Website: bh-photo
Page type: gifting
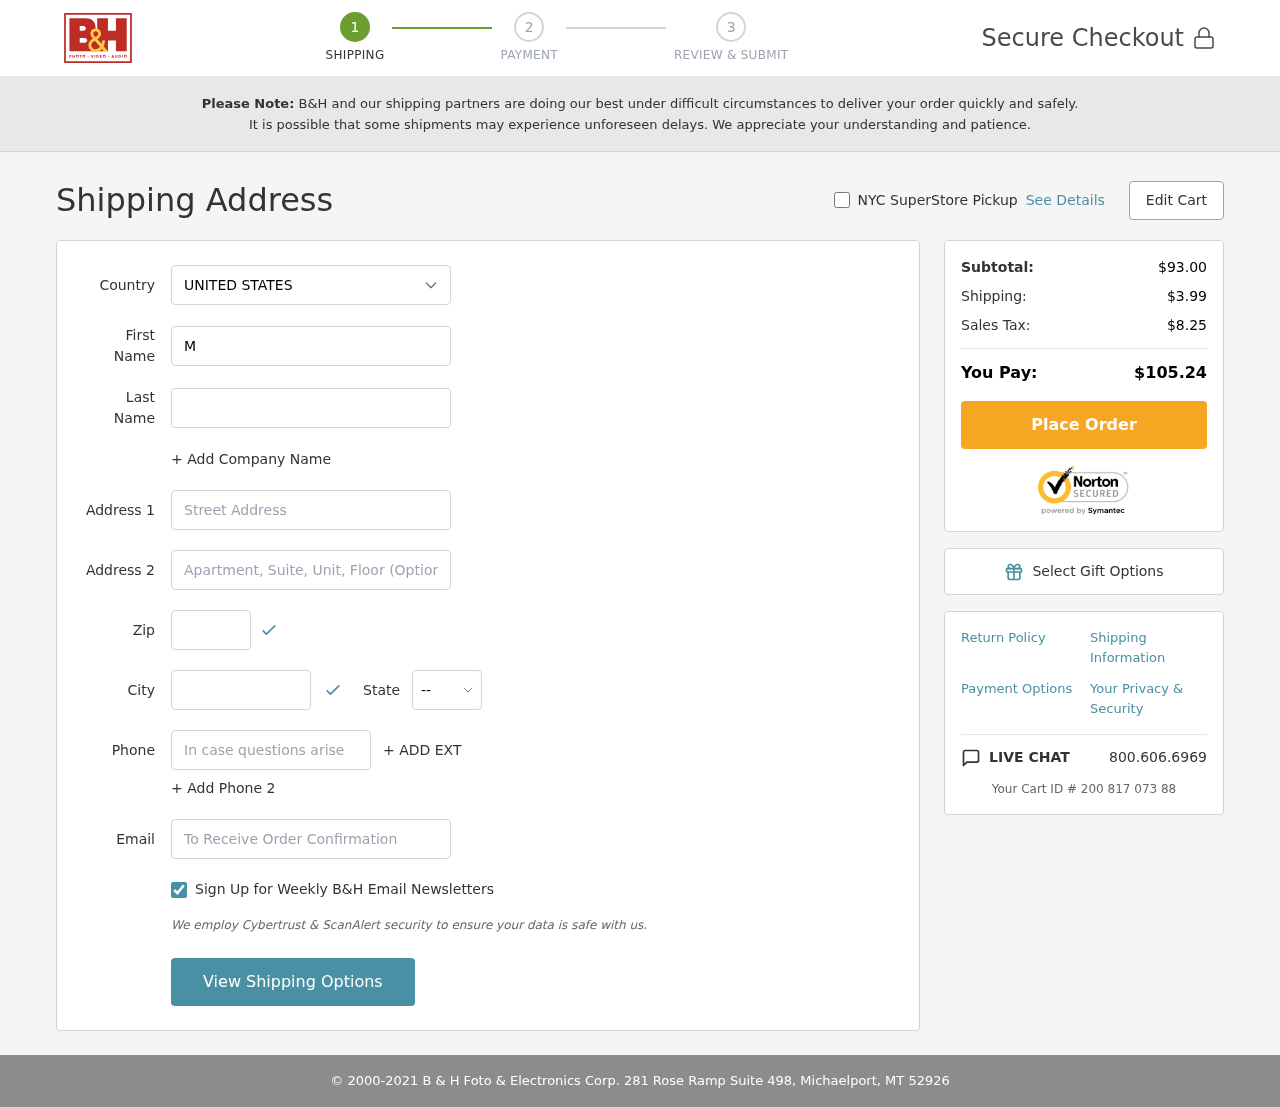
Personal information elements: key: PII_CITY
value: Michaelport
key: PII_COUNTRY
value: United States
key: PII_EMAIL
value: mary.bryant@yahoo.com
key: PII_FIRSTNAME
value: Mary
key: PII_LASTNAME
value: Bryant
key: PII_PHONE
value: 2049894984
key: PII_POSTCODE
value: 52926
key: PII_STATE_ABBR
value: MT
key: PII_STREET
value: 281 Rose Ramp Suite 498
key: PII_STREET2
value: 65723 Jennifer Track Suite 041
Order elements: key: ORDER_SUBTOTAL
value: $93.00
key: ORDER_SHIPPING_COST
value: $3.99
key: ORDER_TAX
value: $8.25
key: ORDER_TOTAL
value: $105.24
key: ORDER_ID
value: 200 817 073 88